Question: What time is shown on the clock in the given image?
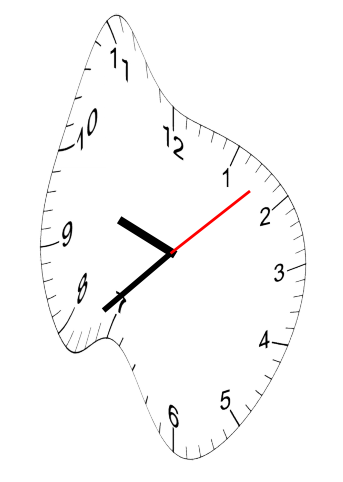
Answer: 09:38:08